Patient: sex M, age 71
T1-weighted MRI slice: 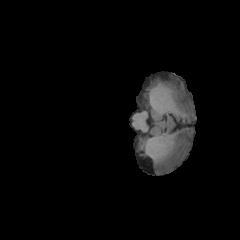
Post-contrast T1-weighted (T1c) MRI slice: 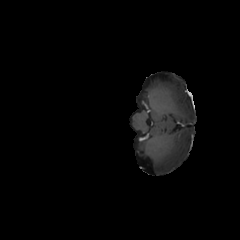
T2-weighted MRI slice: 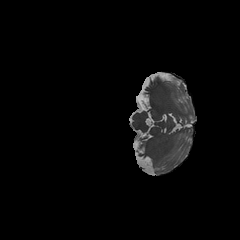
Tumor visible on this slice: no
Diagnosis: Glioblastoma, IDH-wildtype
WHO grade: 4